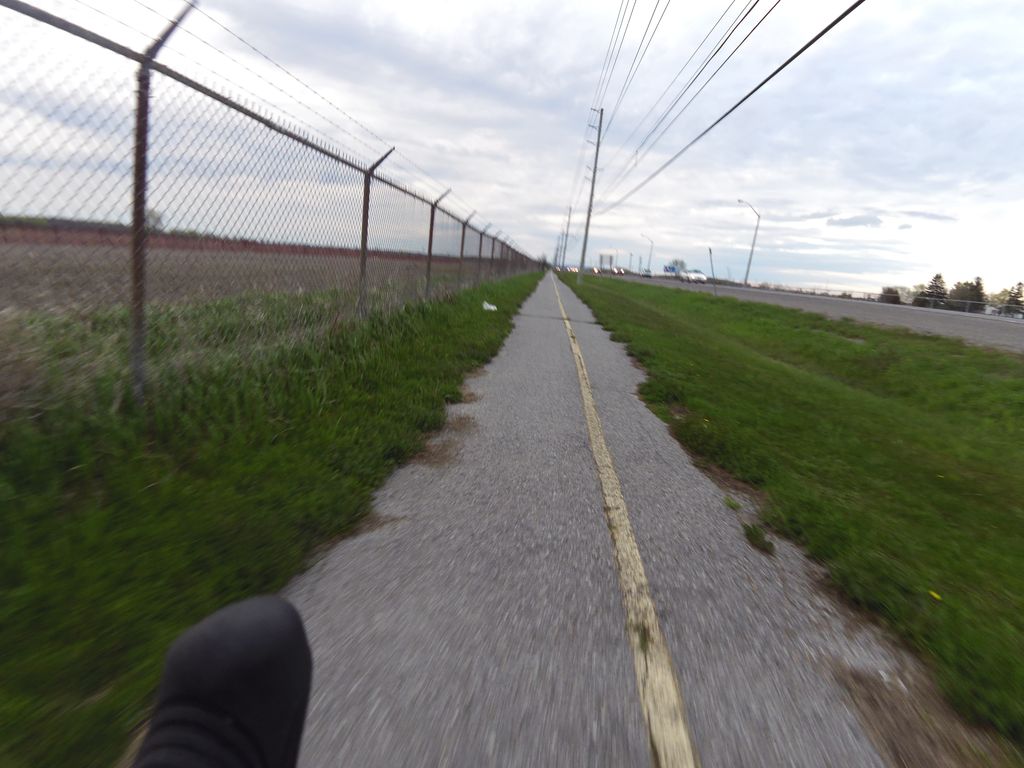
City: ottawa-gatineau